Question: Which utility bill can be paid?
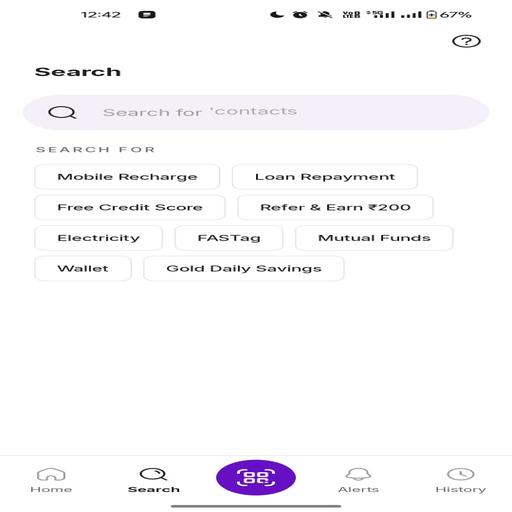
Answer: Electricity